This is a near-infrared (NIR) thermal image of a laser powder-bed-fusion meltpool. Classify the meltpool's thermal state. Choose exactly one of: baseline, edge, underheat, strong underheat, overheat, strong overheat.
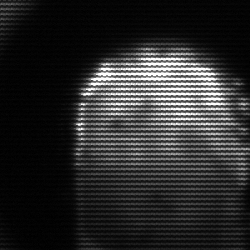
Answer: baseline